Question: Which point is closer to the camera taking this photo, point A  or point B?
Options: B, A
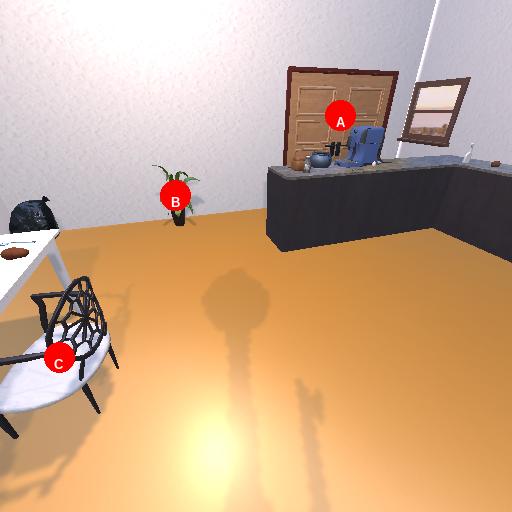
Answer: B